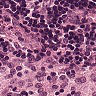
Metastatic tissue present: no